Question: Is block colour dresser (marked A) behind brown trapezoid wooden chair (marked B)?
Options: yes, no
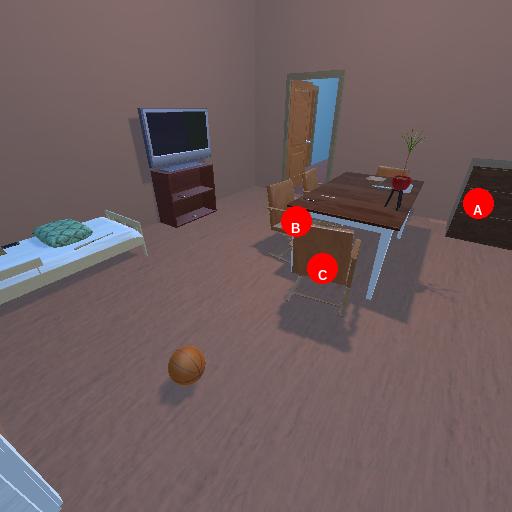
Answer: yes